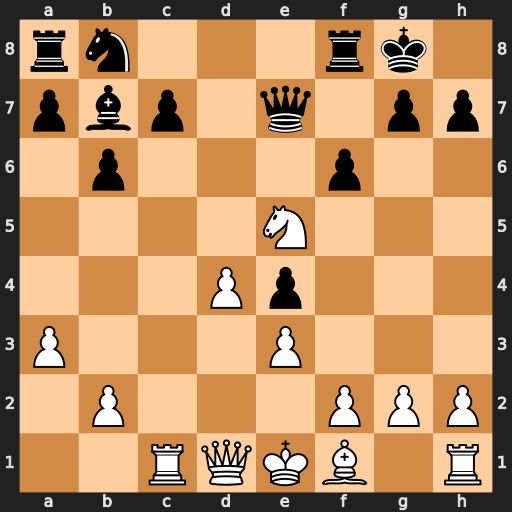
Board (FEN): rn3rk1/pbp1q1pp/1p3p2/4N3/3Pp3/P3P3/1P3PPP/2RQKB1R
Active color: w
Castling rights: K
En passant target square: -
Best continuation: Bc4+ Kh8 Ng6+ hxg6 Qg4 Rf7 Qxg6